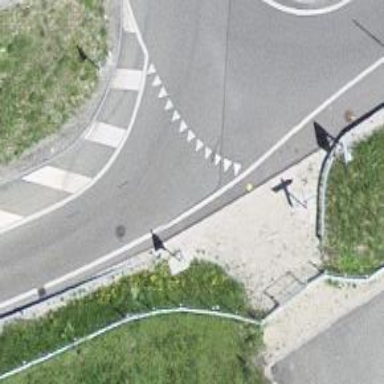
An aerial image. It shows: Trunk link road with asphalt surface.